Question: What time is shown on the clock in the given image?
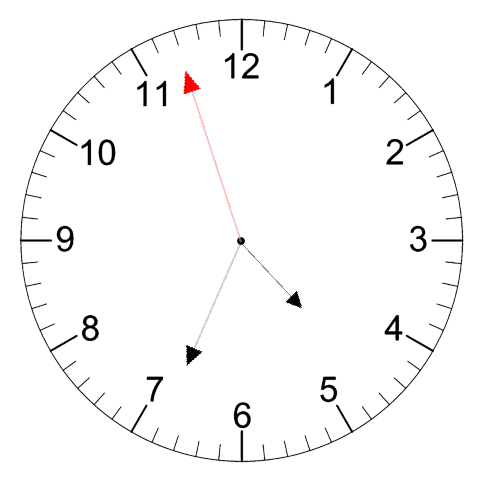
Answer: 04:33:57